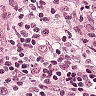
Metastatic tissue present: yes